Question: I have panel

I want to set a 'min-height', and 'max-height' to 850px; to my right panel right. ]
---
# GOAL
If I don't have anything on the list yet, I still want the panel height to be 850px.
If I have so many added on the list, I do want the panel height to increase beyond 850px.
---
# I've tried
'''
.nfTable {
min-height: 850px;
max-height: 850px;
}
'''
---
Should I use 'overflow:hidden' ?
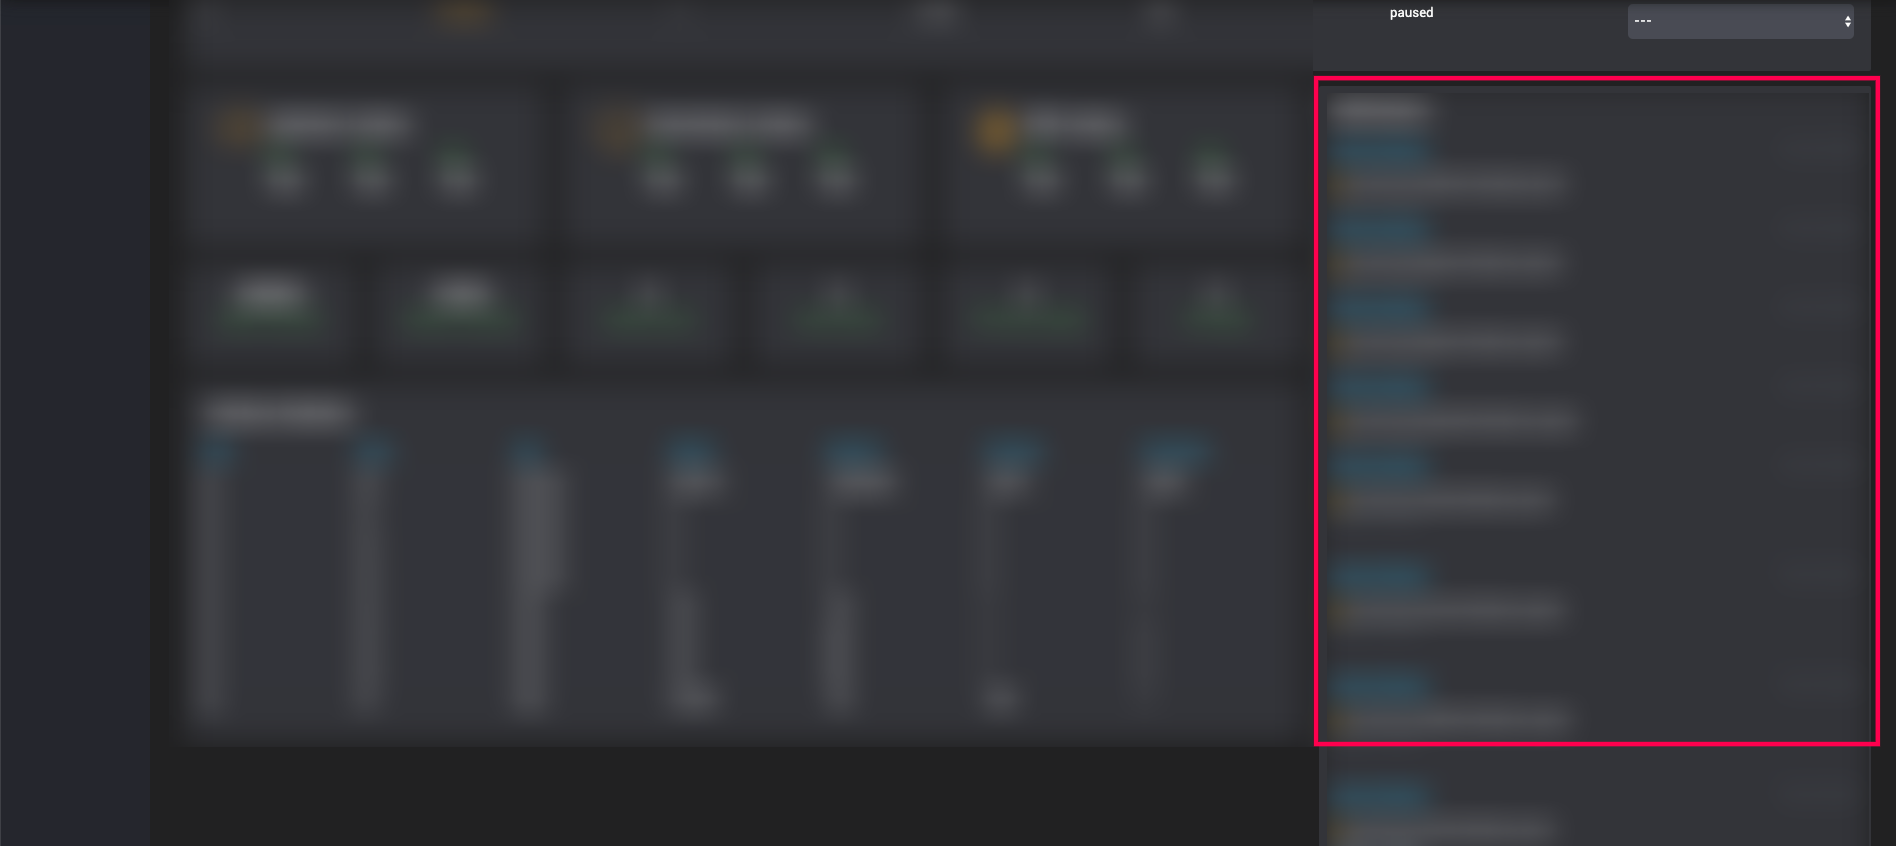
Answer: If you always want the panel to be 850px high you do not need to set min or max height. Min and max height are useful when a block can expand or shrink based on the content and you don't want it to expand or shrink beyond a specific size. So you should just use 'height: 850px;'
If the content in your panel might be longer than 850px you have a couple of options. You can hide it using 'overflow: hidden;' if you don't want to see it at all, or you could use 'overflow: auto;' to allow the content to scroll if it exceeds the height of your panel. See <URL> for more info about the CSS overflow property.